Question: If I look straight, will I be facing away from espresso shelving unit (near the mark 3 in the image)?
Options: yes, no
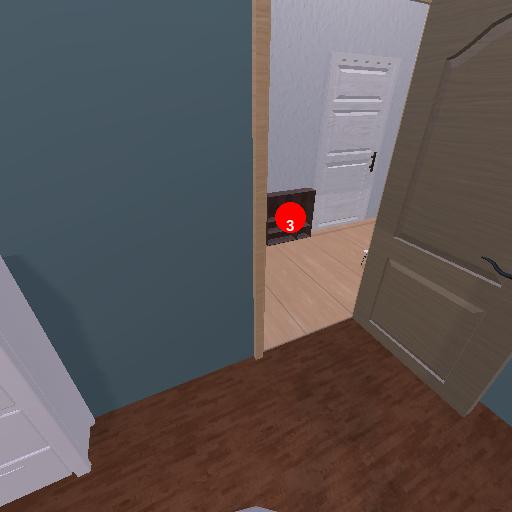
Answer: yes